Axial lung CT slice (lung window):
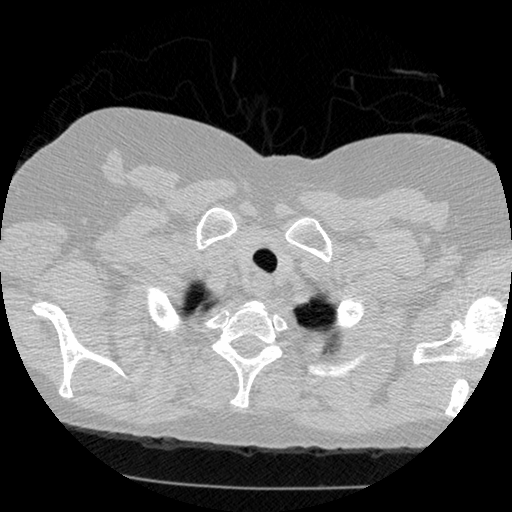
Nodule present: no